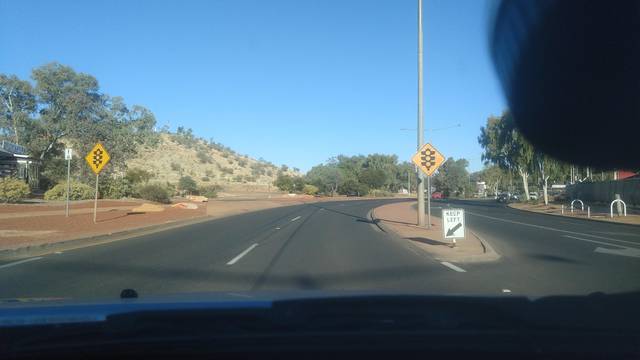
Region: Australia
Coordinates: -23.693, 133.879